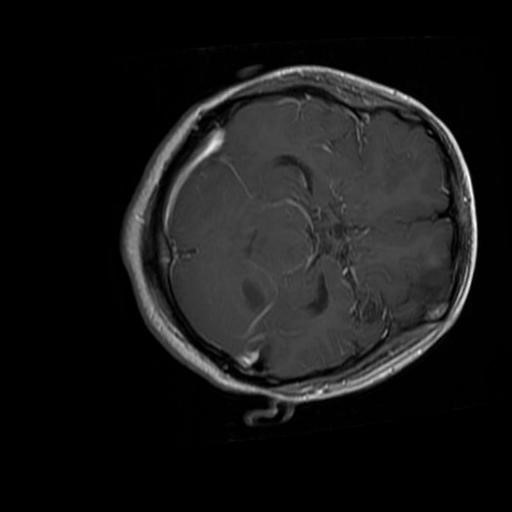
Label: brain_glioma